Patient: sex M, age 23
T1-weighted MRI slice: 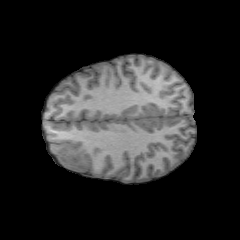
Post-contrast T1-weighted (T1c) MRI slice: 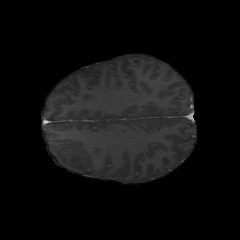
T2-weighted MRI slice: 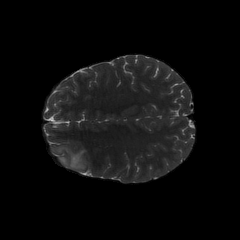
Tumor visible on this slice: yes
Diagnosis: Oligodendroglioma, IDH-mutant, 1p/19q-codeleted
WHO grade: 2